Question: I noticed an odd behavior in Interface Builder (Xcode 4):
Dropping a plain old Push Button directly on the content view of a window results in a small button with the font "System Mini 9".
When I drop the button on a custom view I get the expected "normal" button with the font "System 13". See screenshot.
Why is that and is there a way to always get the "normal" size even when placing the button on the content view?
BTW: I tried changing the font size of the smaller button, the label changes, but the button height remains tiny.

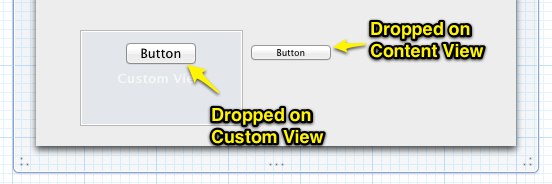
Answer: The height is affected by the control size (which is an enum and not to be confused with the control's frame size). Use the Size inspector (ruler icon) to change it to . To do this programmatically set the 'controlSize' property to 'NSRegularControlSize'.